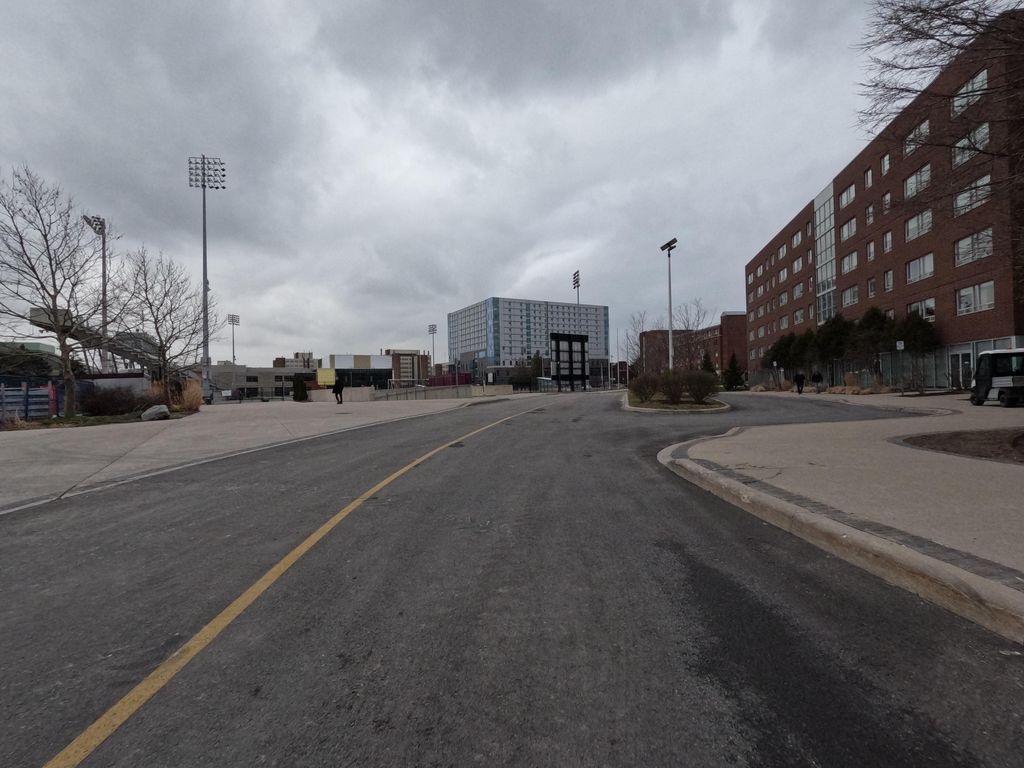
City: hamilton